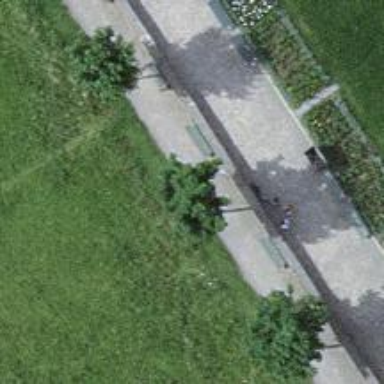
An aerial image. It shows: Bench.